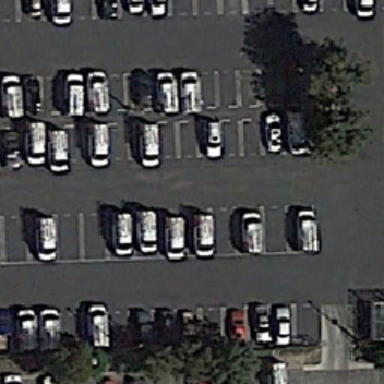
There are several green trees in the parking lot .